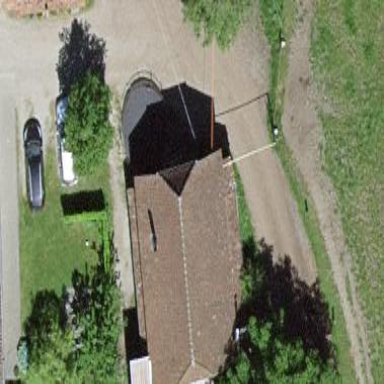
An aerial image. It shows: Barn.